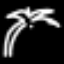
Label: palm tree